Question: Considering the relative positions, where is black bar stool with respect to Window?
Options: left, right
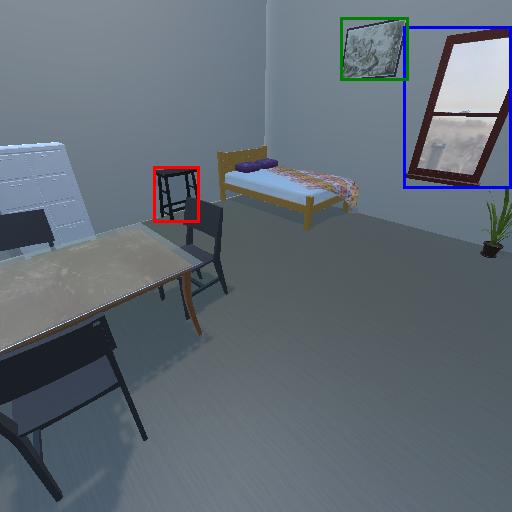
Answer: left